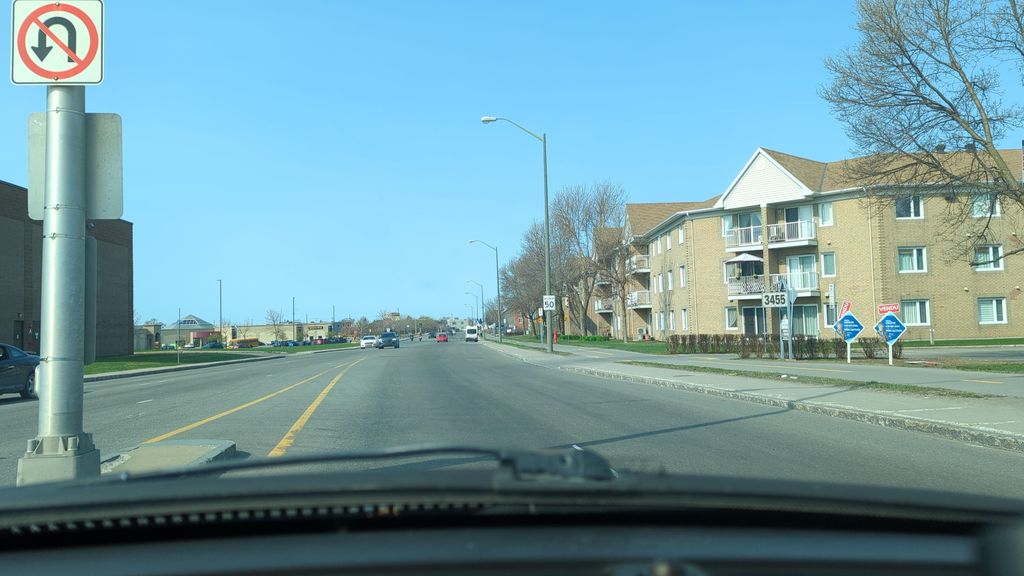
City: quebec_city